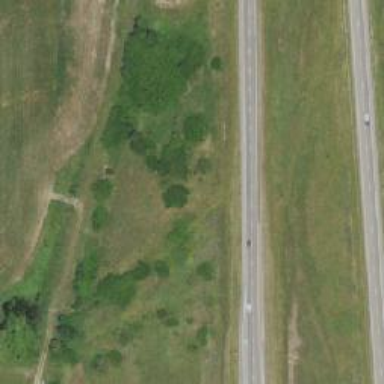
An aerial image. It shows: This image shows trunk highway that functions as expressway.